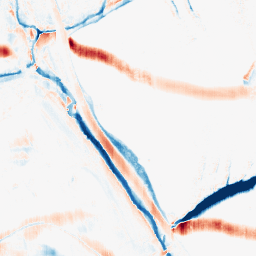
Category: morphological
Decomposition family: morphological_rect
Decomposition parameters: operation: average
width: 5
height: 20
Upsampling method: cubic_catmull_rom
Upsampling parameters: scale: 4
Upsampling scale: 4